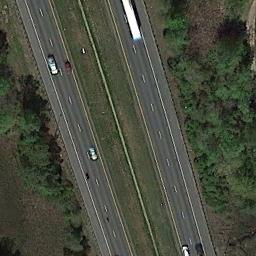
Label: freeway